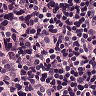
Metastatic tissue present: yes